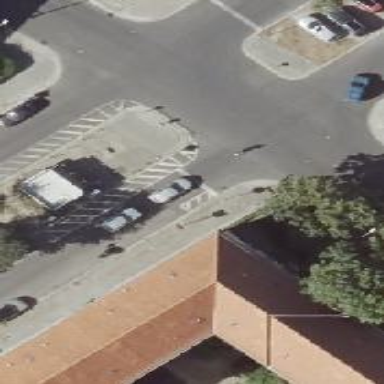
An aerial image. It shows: Uncontrolled footway crossing with central island.